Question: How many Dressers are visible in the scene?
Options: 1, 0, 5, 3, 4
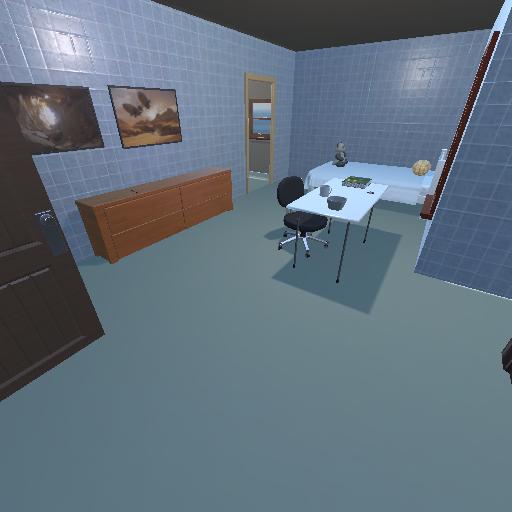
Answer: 1